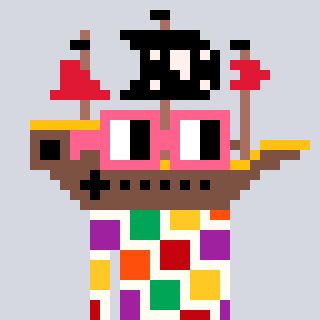
a pixel art character with square pink glasses, a pirateship-shaped head and a grayscale-colored body on a cool background